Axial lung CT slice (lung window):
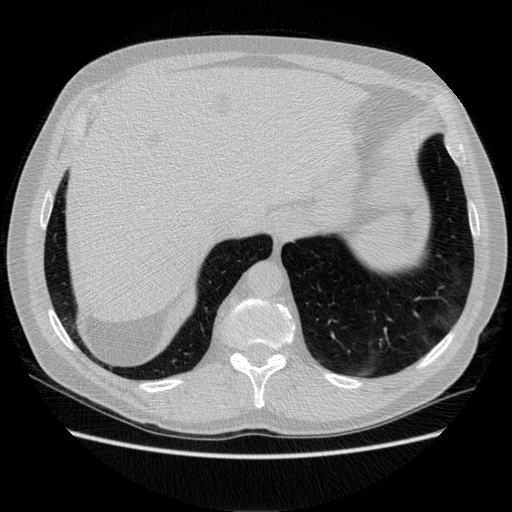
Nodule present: no